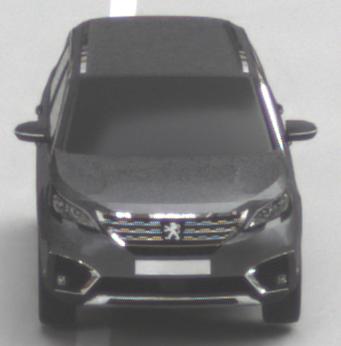
Make: Peugeot
Model: 5008 1.2 PureTech 130 Active
Detailed model: 5008 (II) (03/17 - 09/20)
Model produced from: 2017/03
Model produced until: 2018/07
Doors: 5
Color: gray
Road condition: dry road
Daytime: midday
Contrast: low contrast